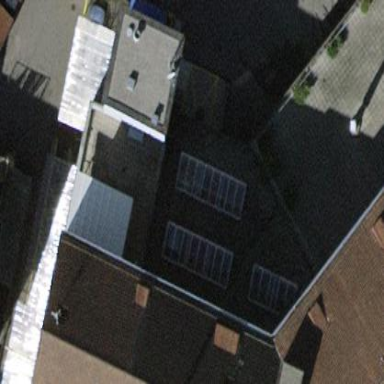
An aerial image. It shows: View of roof of building.